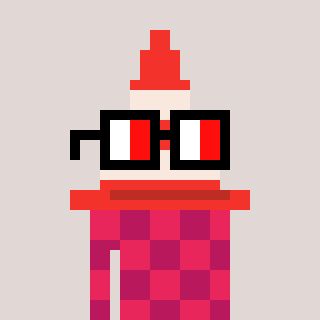
a pixel art character with square glasses with black frames and red eyes, a cone-shaped head and a darkpink-colored body on a warm background